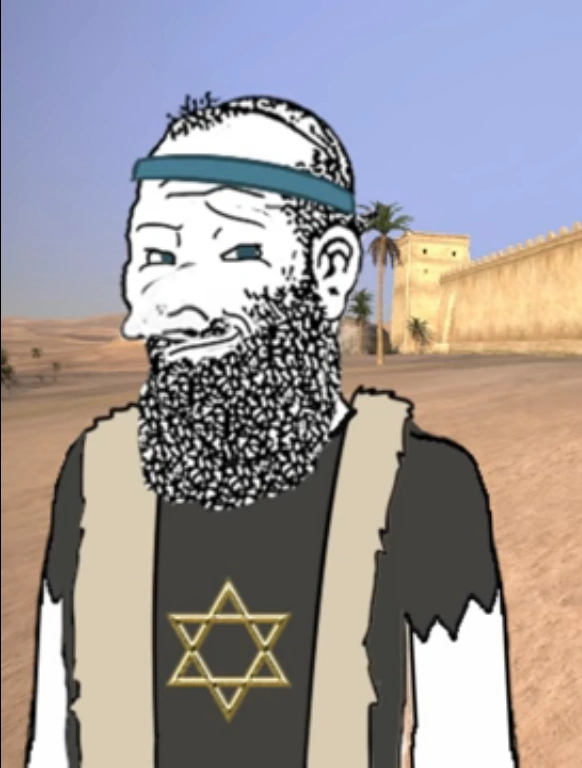
Label: 5_Wojak_with_Background